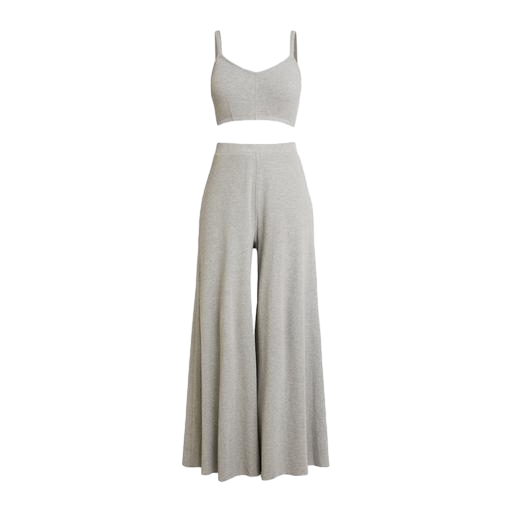
gray jersey crop top, gray crop top, gray lounger pajama tank, white background